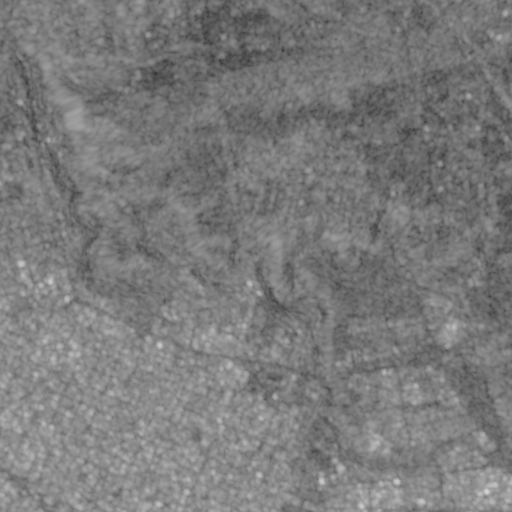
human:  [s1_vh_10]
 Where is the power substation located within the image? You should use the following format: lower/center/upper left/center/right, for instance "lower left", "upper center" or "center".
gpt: The power substation is located in the center left of the image.
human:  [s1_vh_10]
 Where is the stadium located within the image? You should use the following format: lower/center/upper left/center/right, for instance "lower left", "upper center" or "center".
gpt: The stadium is located in the lower center of the image.
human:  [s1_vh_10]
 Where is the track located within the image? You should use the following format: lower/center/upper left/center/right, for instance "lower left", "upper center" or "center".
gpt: The track is located in the lower center of the image.
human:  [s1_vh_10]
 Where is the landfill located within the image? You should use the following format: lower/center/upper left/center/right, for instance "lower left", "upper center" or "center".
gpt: There is no landfill in the image.

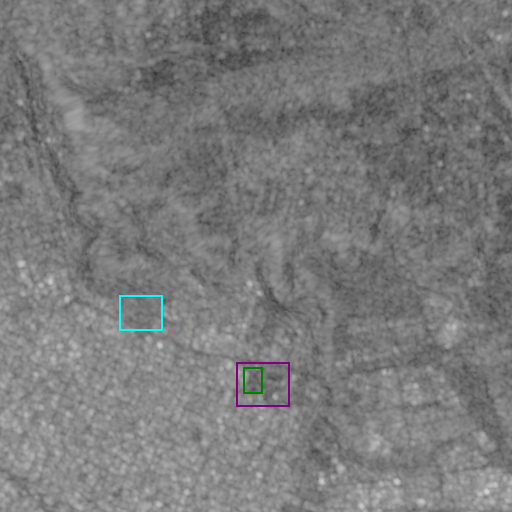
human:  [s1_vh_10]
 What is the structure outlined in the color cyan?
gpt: The structure outlined in cyan is a park.
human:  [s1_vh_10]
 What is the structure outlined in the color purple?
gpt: The structure outlined in purple is a stadium.
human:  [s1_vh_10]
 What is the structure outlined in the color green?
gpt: The structure outlined in green is a track.
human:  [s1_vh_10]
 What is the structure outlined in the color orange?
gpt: There is no orange outline.